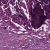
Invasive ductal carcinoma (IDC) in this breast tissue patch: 1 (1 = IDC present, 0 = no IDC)